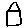
Label: house